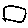
Label: square